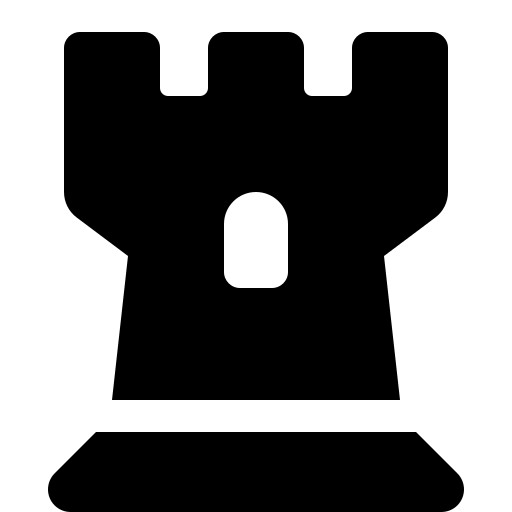
Tags: icon, FontAwesome, fa-icon, solid, chess, rook